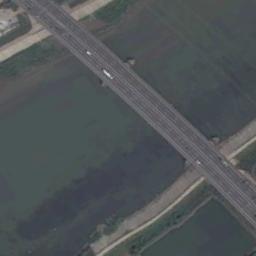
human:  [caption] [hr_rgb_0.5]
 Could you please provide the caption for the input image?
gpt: A bridge connects the land on both sides of the turquoise river  There are two cars on the bridge .

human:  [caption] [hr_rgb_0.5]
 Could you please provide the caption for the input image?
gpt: There is a bridge with two cars over the green river .

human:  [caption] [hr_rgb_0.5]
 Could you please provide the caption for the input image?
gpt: Most of the area the bridge crosses is bare land .

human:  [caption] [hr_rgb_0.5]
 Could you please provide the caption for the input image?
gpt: A bridge is built on a dark green river and the river has a channel bar .

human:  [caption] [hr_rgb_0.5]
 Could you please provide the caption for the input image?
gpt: There are many cars on the bridge .